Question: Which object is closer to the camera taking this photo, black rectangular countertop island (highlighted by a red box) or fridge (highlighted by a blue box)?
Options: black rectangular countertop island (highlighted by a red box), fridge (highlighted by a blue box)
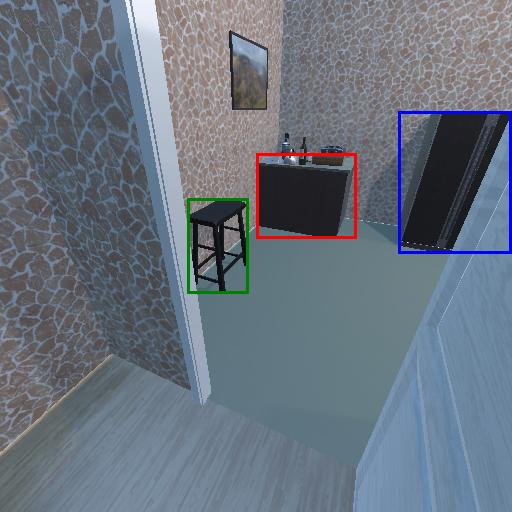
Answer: black rectangular countertop island (highlighted by a red box)